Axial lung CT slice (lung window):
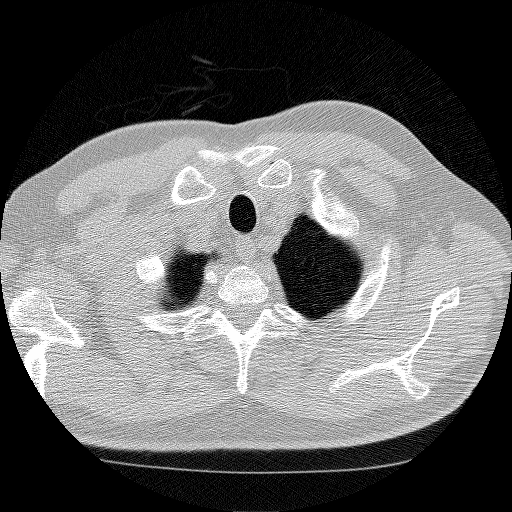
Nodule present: no